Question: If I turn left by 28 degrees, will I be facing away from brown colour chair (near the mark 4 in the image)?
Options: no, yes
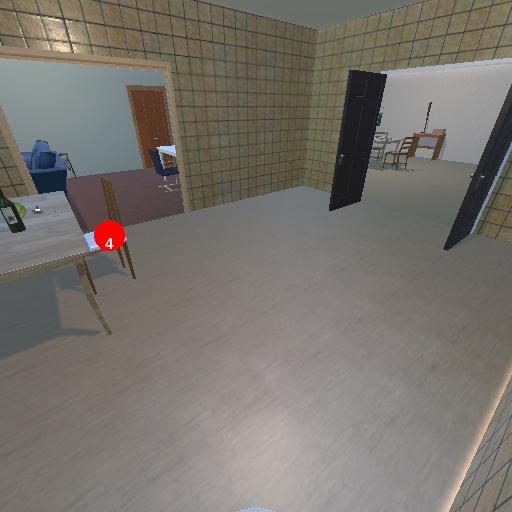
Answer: no